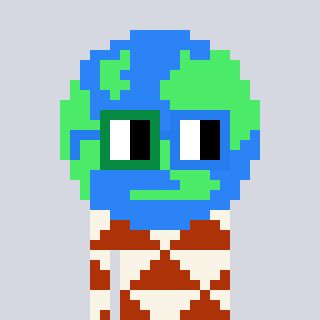
a pixel art character with square green and blue glasses, a earth-shaped head and a hotbrown-colored body on a cool background